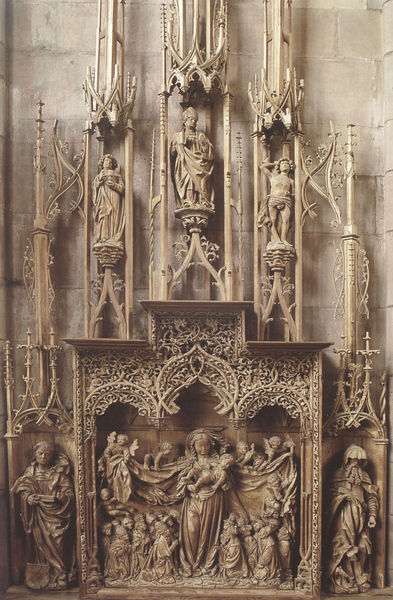
Titel: Sog. Locherer-Altar
Künstler: Hans Sixt von Staufen
Standort: Freiburg, Münster (EU - D - BW)
Schlagwörter: wand, kind, mutter, gotik, engel, ranken, figuren, fugen, sandstein